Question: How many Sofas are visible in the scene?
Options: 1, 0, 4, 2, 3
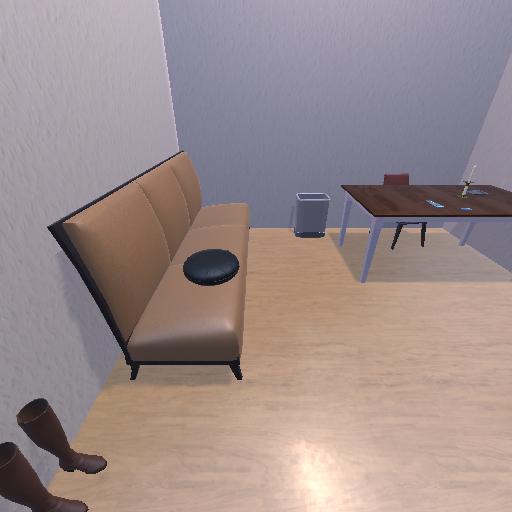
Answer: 1